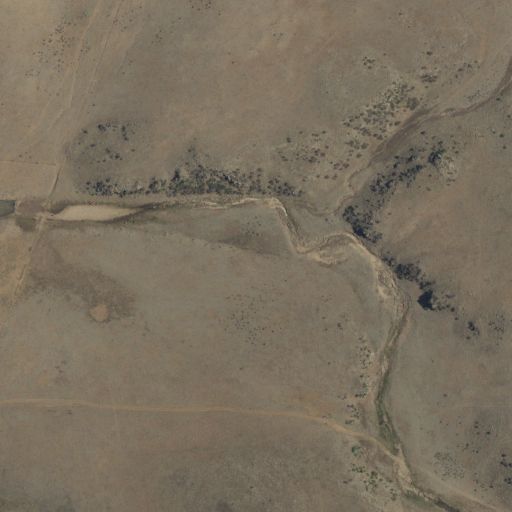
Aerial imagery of valley in New Mexico named Hay Canyon containing shrub and grassland